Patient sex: F
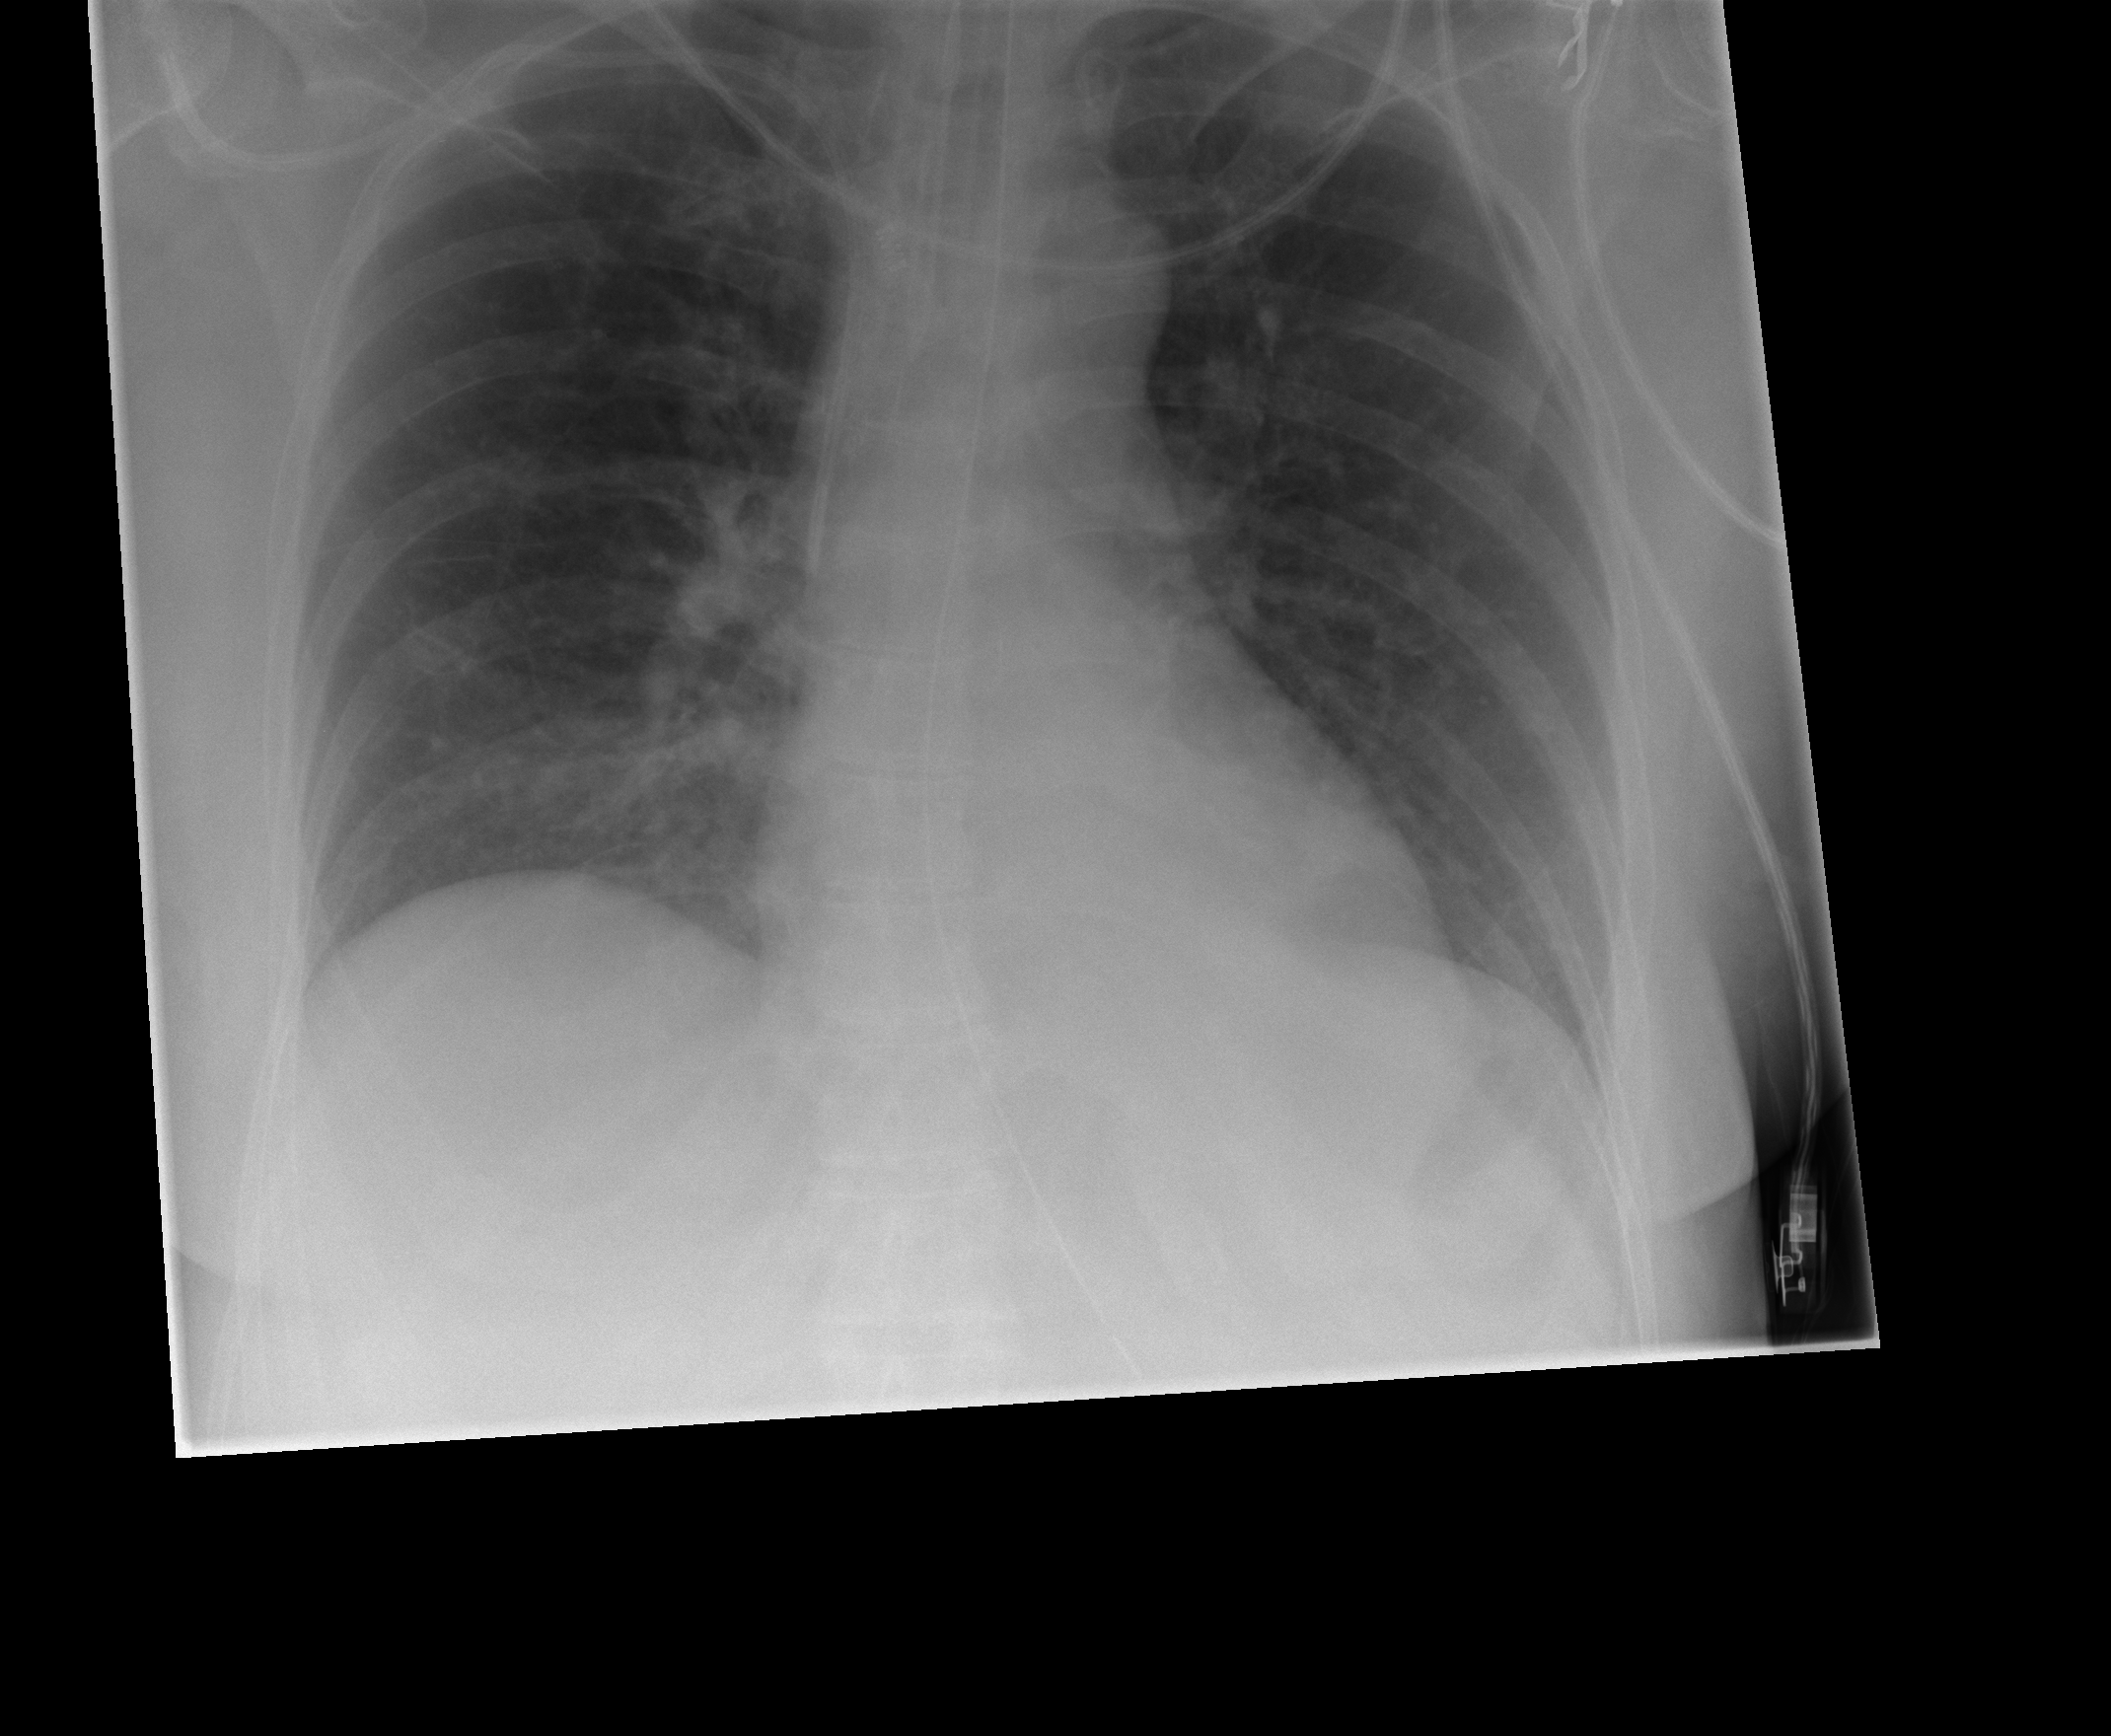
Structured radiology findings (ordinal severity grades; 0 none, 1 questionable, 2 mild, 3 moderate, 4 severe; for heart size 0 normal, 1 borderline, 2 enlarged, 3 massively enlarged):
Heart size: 0
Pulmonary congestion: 0
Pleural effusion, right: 0
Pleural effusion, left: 0
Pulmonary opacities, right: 0
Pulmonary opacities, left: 0
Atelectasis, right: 2
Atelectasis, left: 0